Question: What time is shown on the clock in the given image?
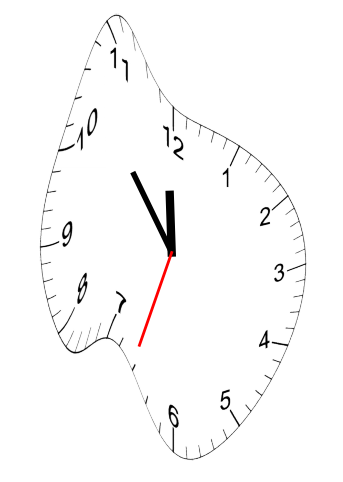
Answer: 11:53:33